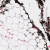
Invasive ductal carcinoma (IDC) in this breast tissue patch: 0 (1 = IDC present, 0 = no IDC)